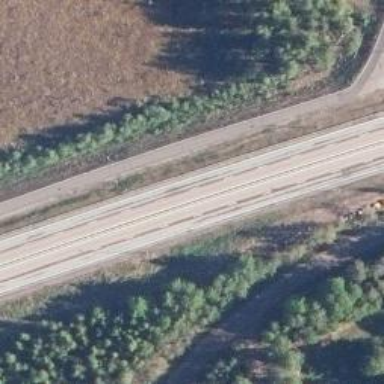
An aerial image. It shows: Asphalt trunk highway designated as motorroad.